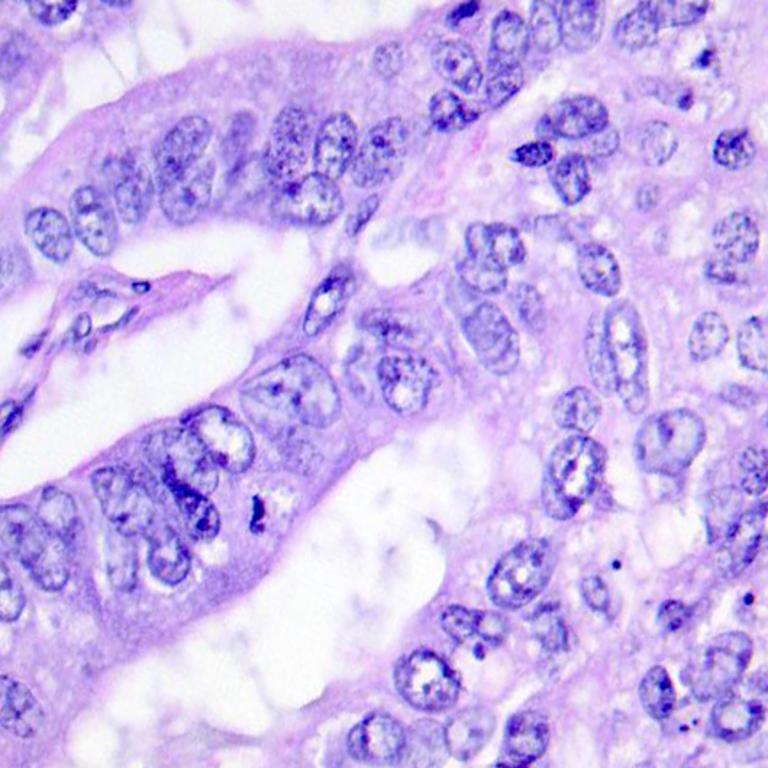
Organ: colon
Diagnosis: adenocarcinomas